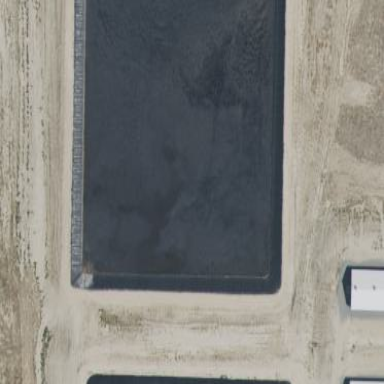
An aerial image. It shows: Body of wastewater.